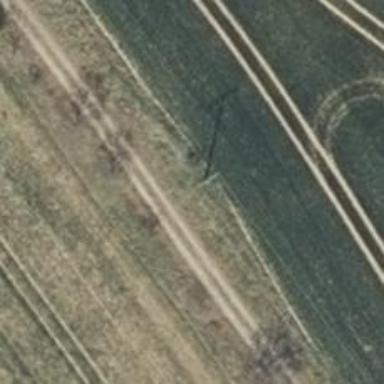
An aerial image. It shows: Power pole.